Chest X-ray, PA view. Patient: 33 years old, sex M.
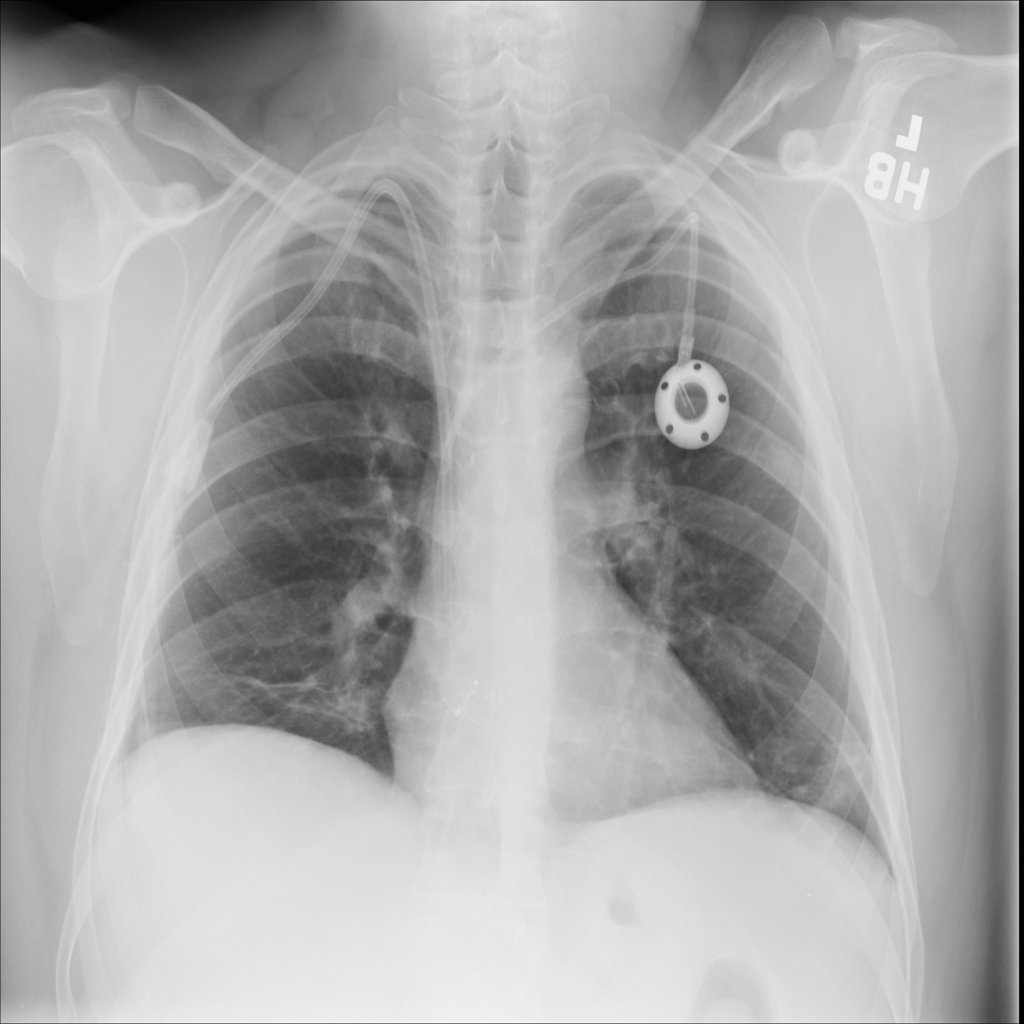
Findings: Atelectasis